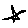
Label: star